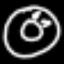
Label: donut